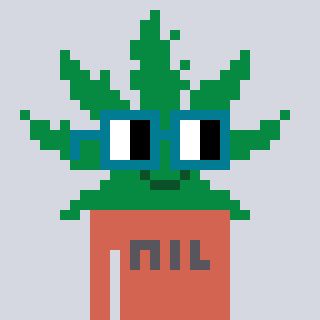
a pixel art character with square dark green glasses, a weed-shaped head and a peachy-colored body on a cool background